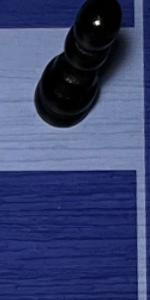
Label: Empty